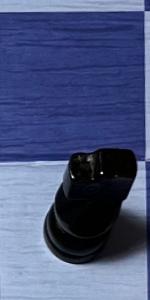
Label: Knight_Black